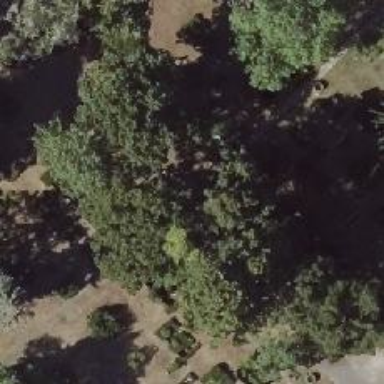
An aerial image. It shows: Historic tomb in the cemetery.